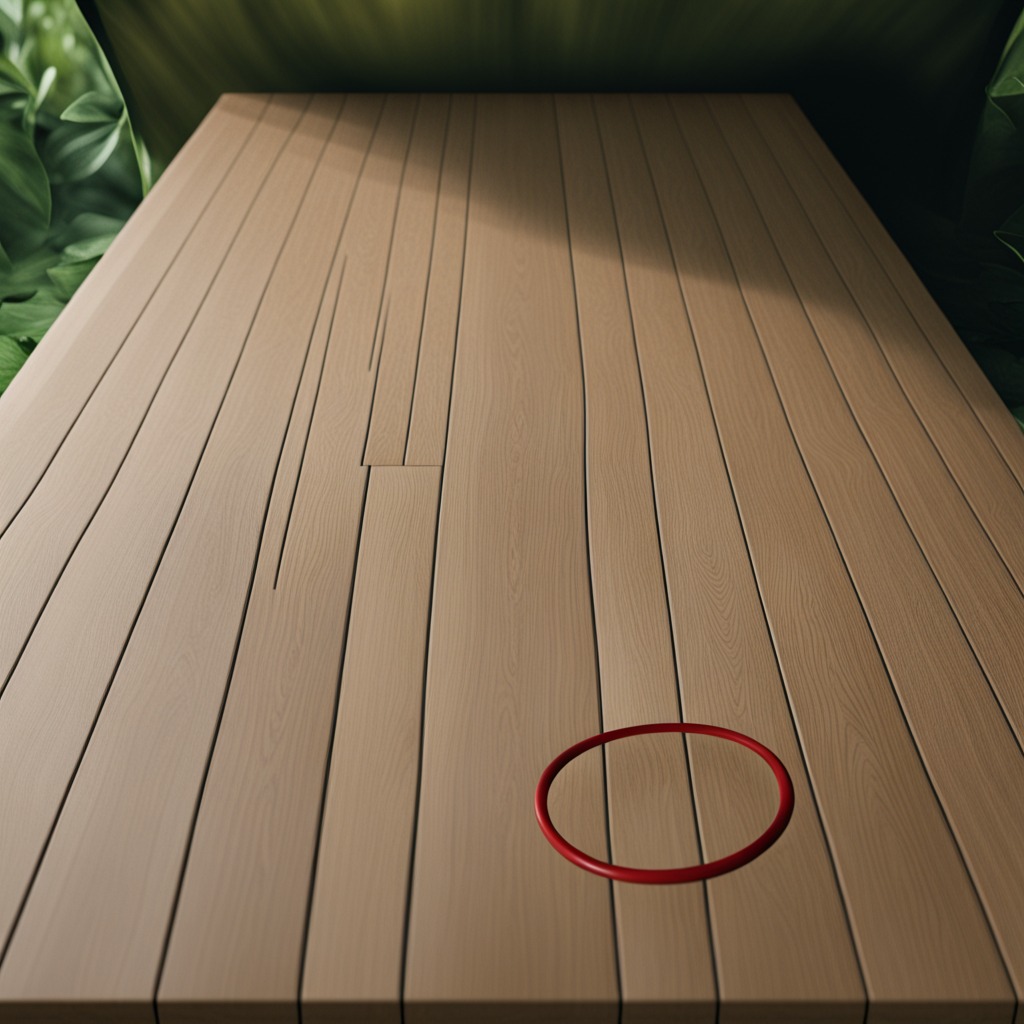
A rubber O-ring is lying on a wooden table inside a jungle field workshop tent.